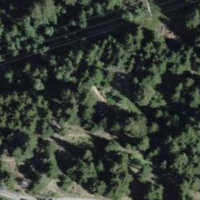
EUNIS habitat code: 43
Species observed at this site:
Epipactis helleborine